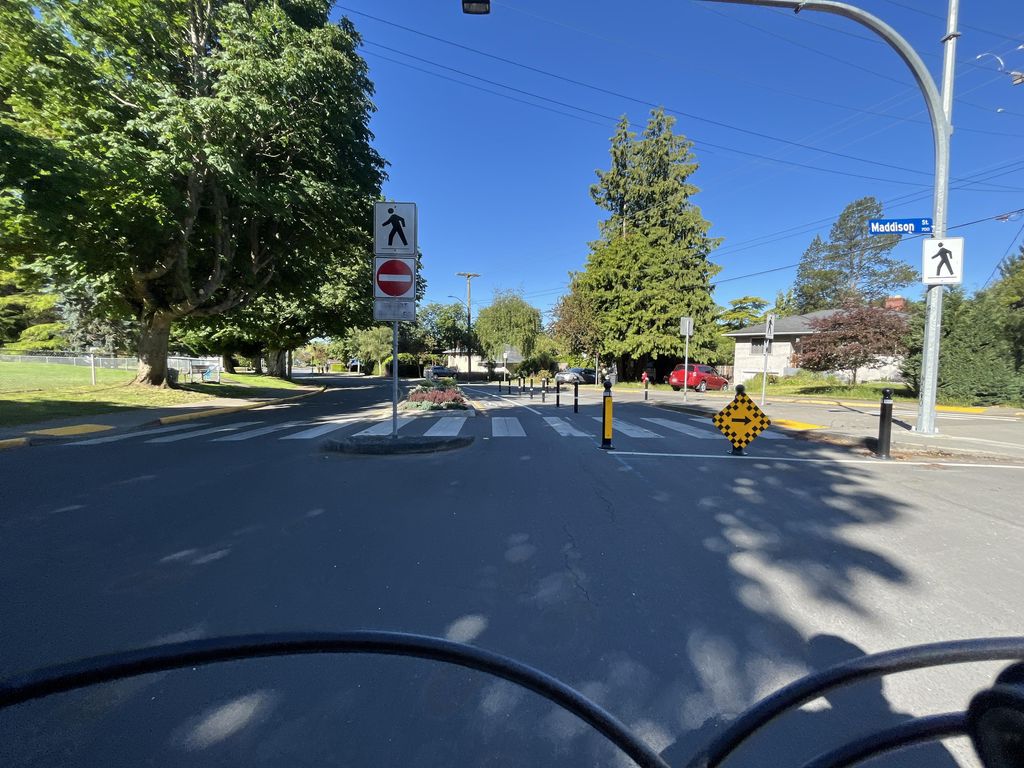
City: victoria